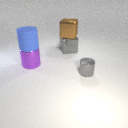
large brown metal cube to the right of large blue rubber cylinder